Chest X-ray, PA view. Patient: 39 years old, sex M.
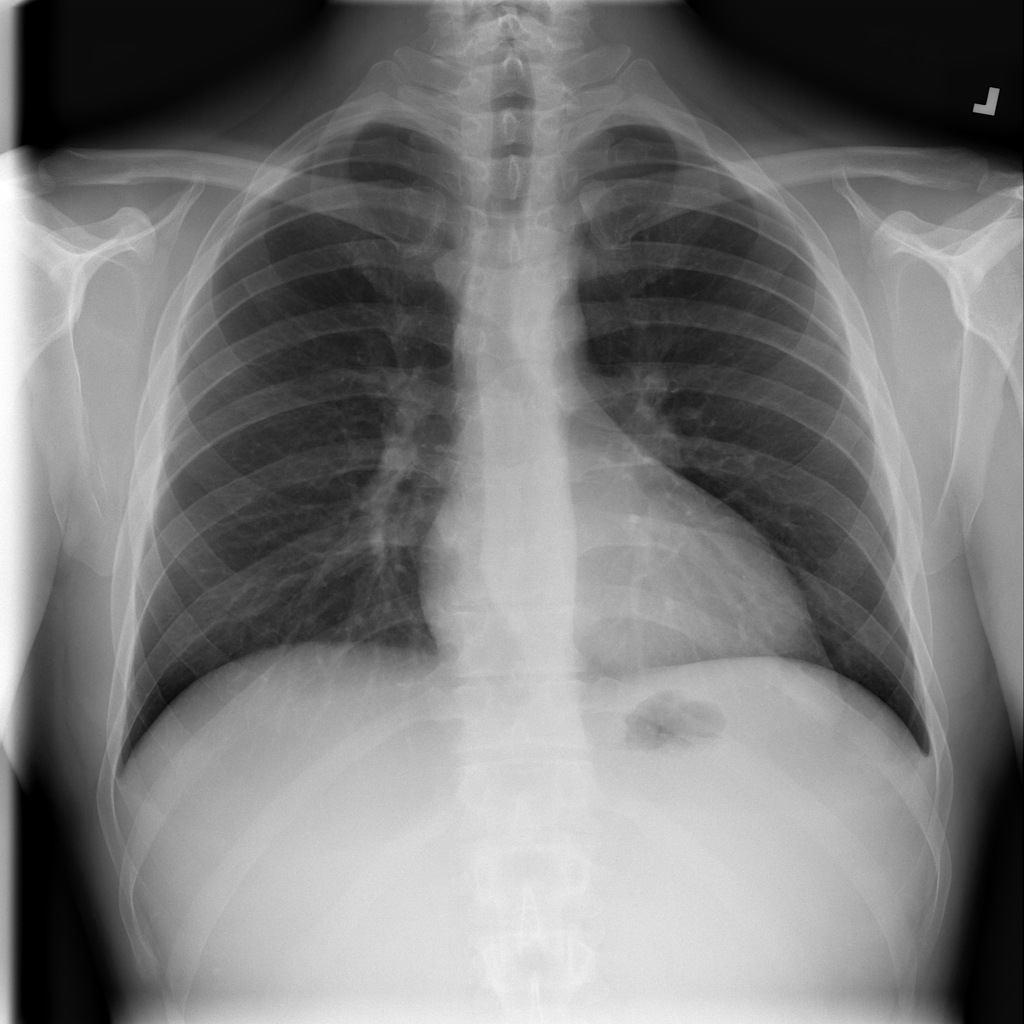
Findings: No Finding